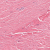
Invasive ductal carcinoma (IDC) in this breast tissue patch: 0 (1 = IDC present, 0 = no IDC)